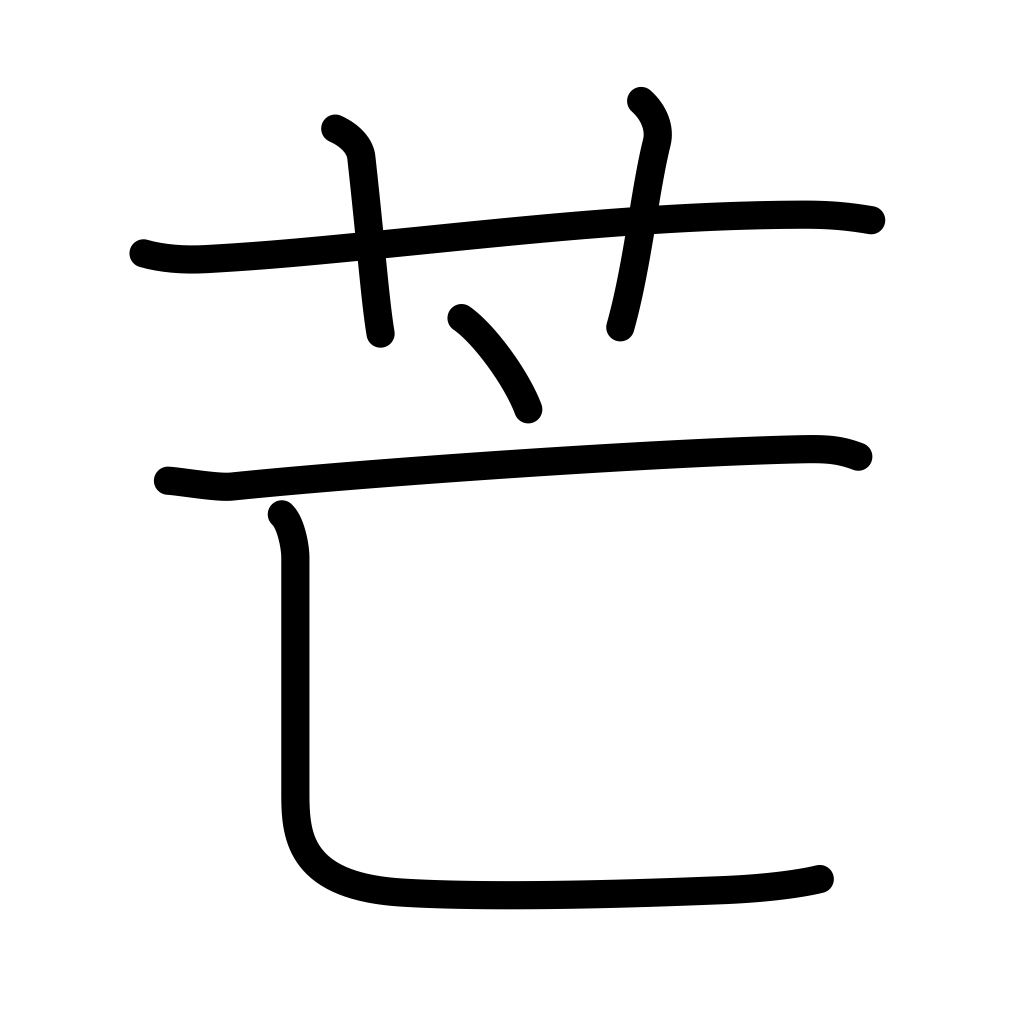
Meaning: pampas grass